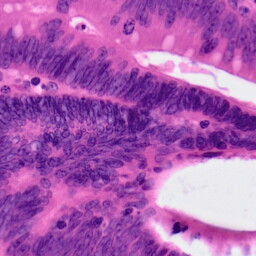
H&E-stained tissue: Colon